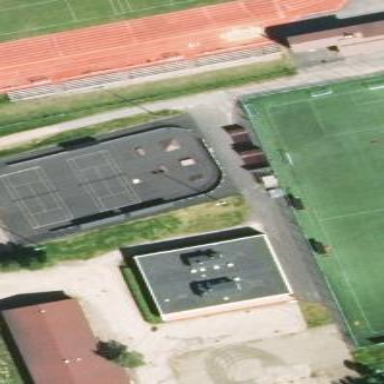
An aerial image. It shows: Paved tennis court.